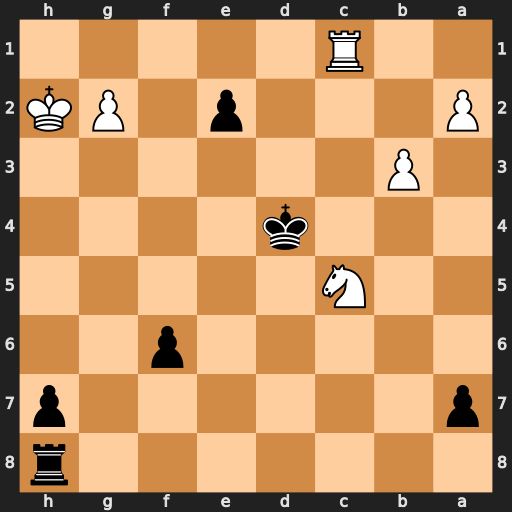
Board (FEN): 7r/p6p/5p2/2N5/3k4/1P6/P3p1PK/2R5
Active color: b
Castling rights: -
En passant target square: -
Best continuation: Re8 Rc4+ Ke3